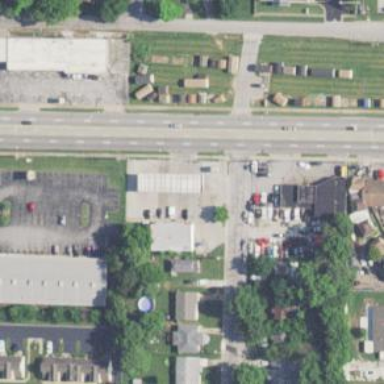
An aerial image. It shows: Convenience shop.